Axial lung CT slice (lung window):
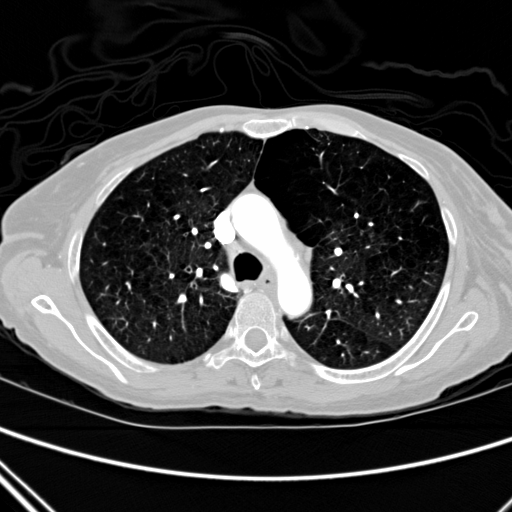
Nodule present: no